Chest X-ray. View position: PA
Patient age: 35
Patient sex: F
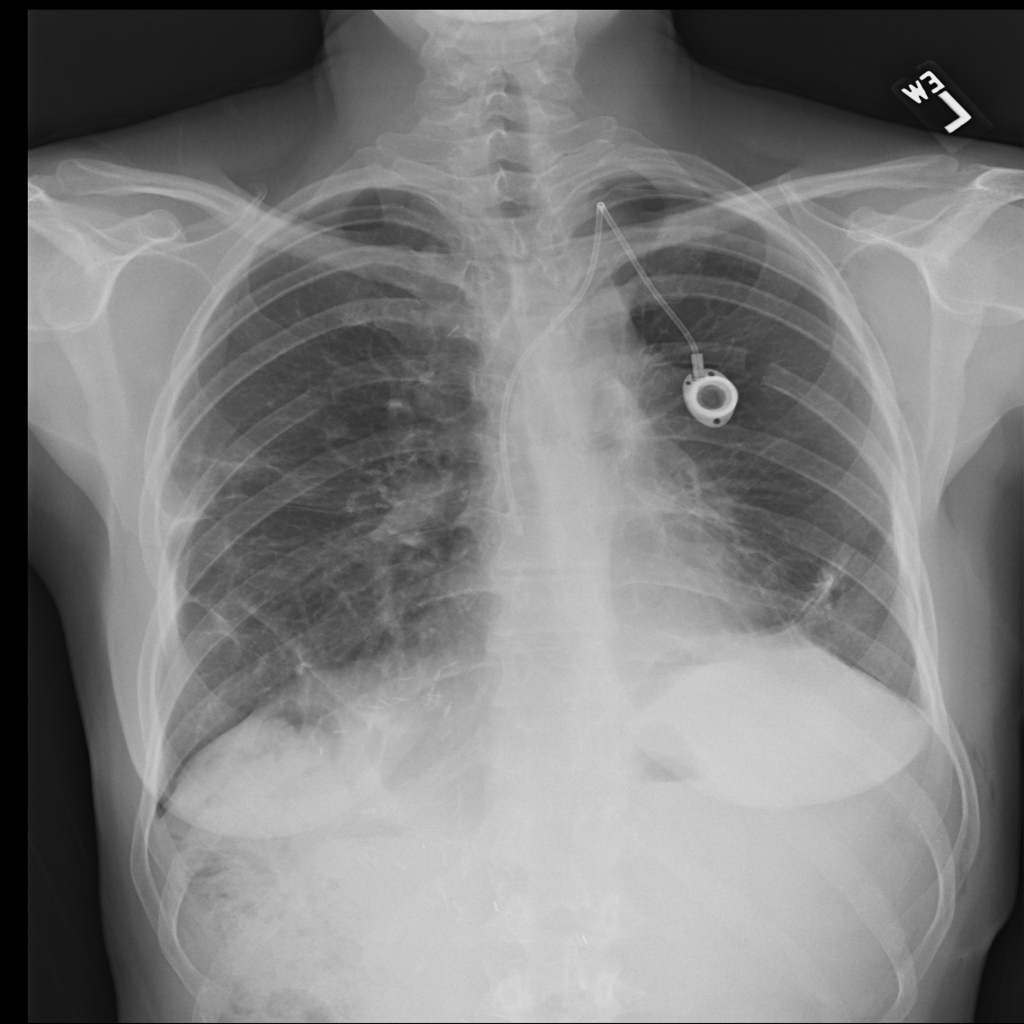
Finding: Pneumothorax